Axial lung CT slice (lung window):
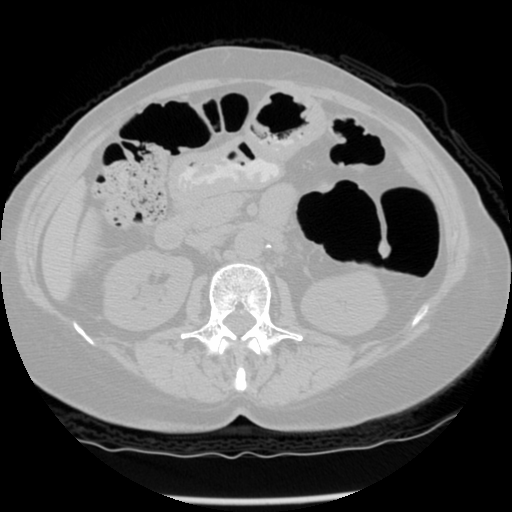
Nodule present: no